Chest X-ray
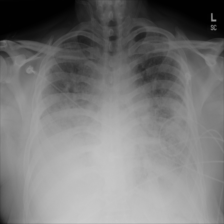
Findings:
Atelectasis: negative
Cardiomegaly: negative
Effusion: positive
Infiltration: negative
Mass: negative
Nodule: negative
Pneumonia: negative
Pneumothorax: negative
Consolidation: negative
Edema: negative
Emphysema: negative
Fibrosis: negative
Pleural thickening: negative
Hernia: negative